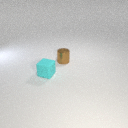
small brown metal cylinder behind small cyan rubber cube